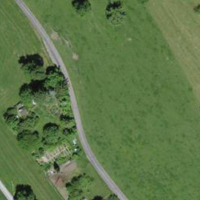
EUNIS habitat code: 24
Species observed at this site:
Ilex aquifolium